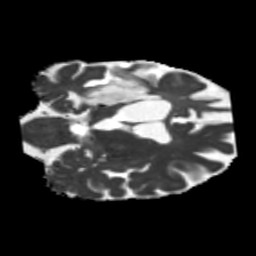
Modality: MD
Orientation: coronal
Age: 58
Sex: male
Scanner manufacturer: siemens
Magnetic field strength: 3 T
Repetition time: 5.25 s
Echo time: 0.08 s